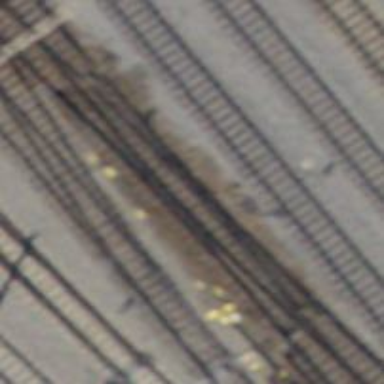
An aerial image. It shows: Railway crossing.